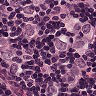
Metastatic tissue present: yes